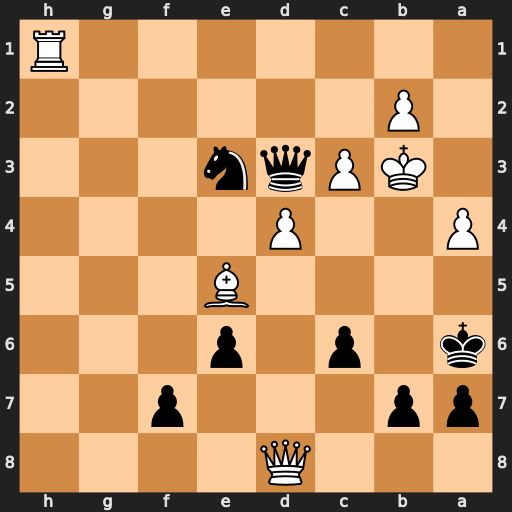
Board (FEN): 3Q4/pp3p2/k1p1p3/4B3/P2P4/1KPqn3/1P6/7R
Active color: b
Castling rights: -
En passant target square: -
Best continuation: Qc4+ Ka3 Nc2#